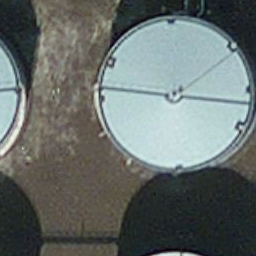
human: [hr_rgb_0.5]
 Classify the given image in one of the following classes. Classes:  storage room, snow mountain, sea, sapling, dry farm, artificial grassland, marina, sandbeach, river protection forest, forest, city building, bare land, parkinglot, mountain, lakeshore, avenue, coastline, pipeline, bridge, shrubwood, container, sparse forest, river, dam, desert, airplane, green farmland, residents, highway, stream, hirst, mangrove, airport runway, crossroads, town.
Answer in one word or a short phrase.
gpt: storage room